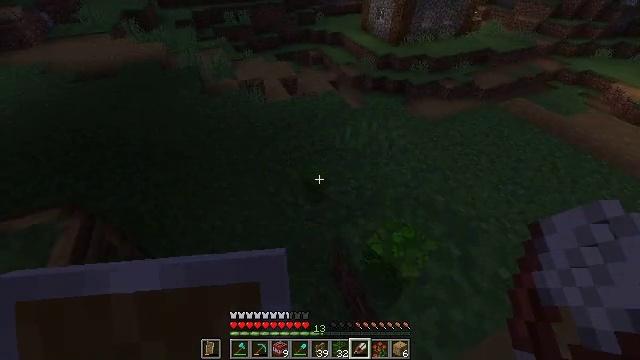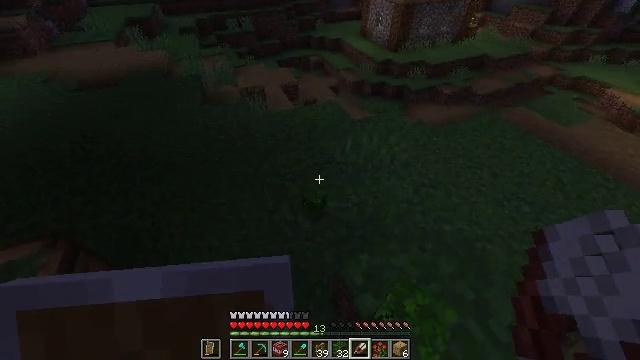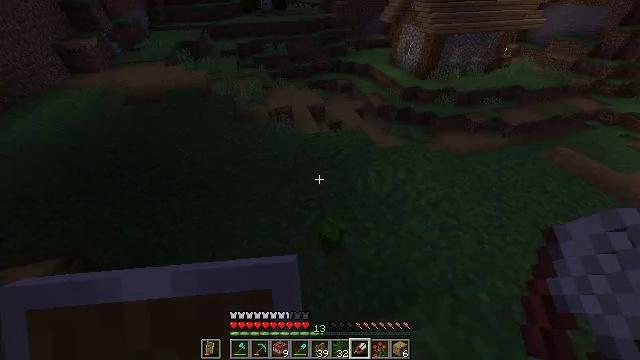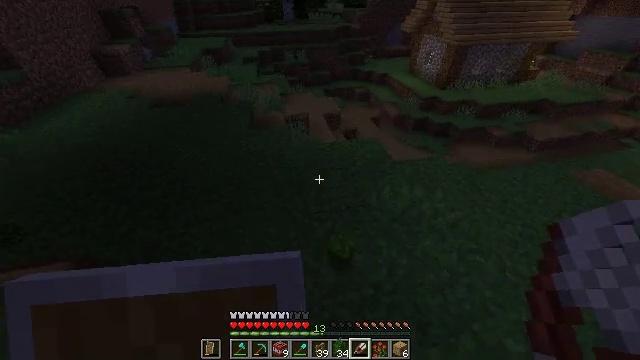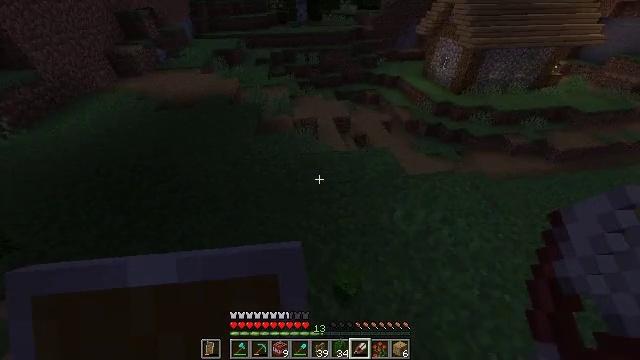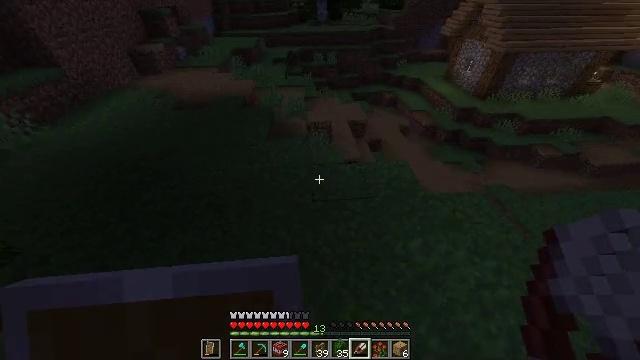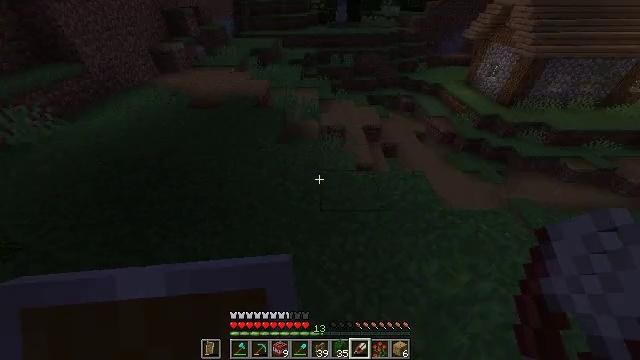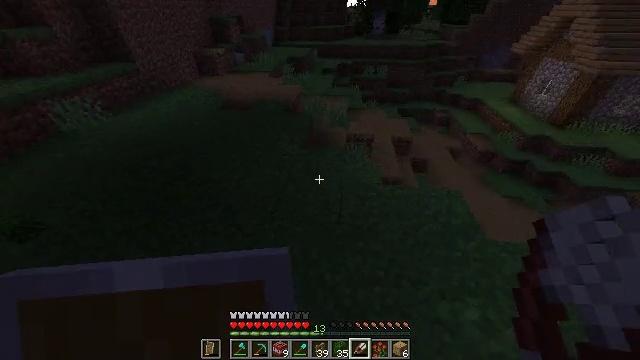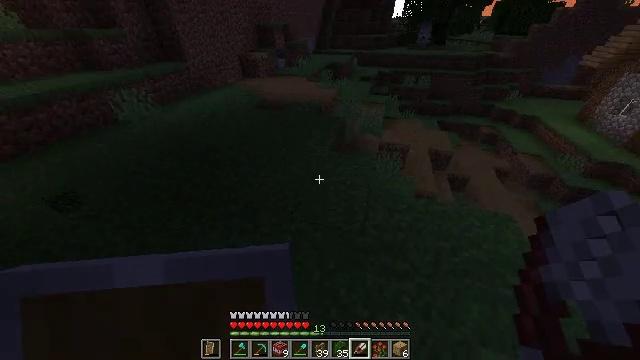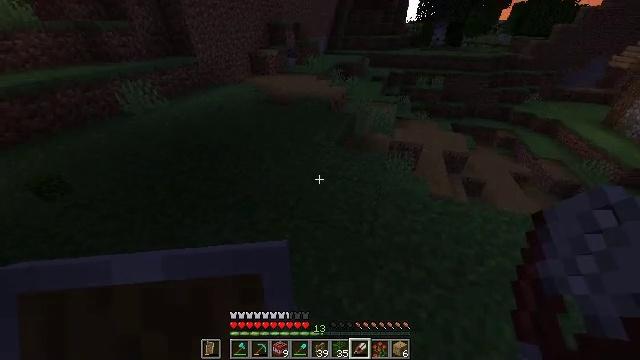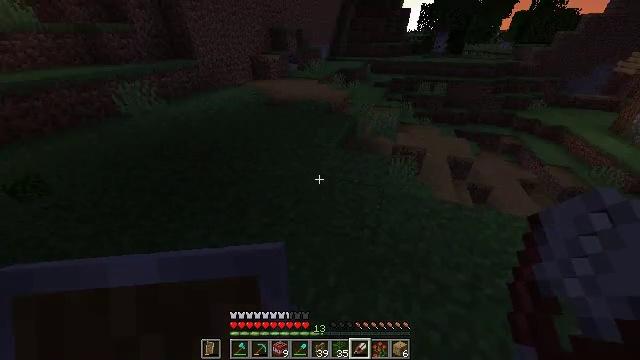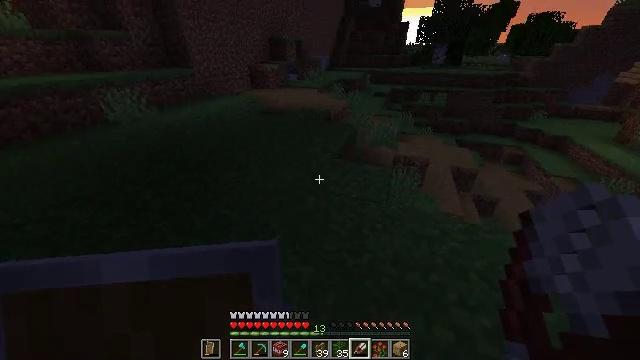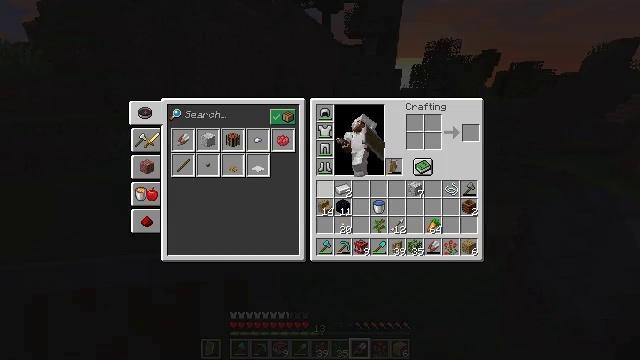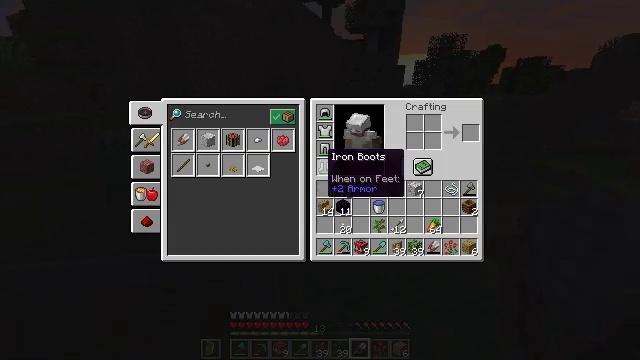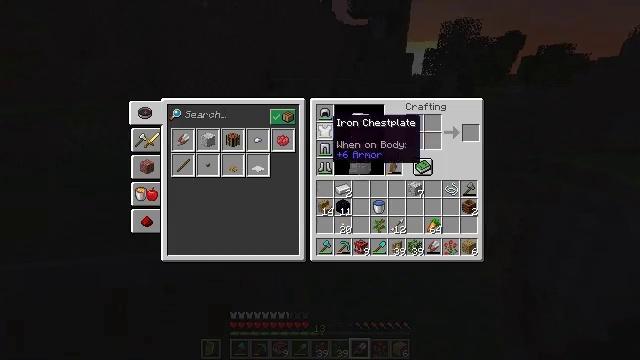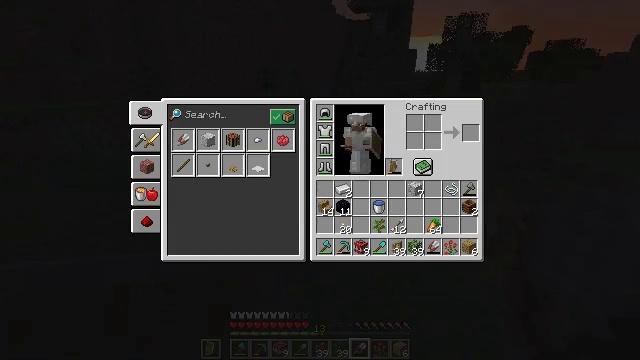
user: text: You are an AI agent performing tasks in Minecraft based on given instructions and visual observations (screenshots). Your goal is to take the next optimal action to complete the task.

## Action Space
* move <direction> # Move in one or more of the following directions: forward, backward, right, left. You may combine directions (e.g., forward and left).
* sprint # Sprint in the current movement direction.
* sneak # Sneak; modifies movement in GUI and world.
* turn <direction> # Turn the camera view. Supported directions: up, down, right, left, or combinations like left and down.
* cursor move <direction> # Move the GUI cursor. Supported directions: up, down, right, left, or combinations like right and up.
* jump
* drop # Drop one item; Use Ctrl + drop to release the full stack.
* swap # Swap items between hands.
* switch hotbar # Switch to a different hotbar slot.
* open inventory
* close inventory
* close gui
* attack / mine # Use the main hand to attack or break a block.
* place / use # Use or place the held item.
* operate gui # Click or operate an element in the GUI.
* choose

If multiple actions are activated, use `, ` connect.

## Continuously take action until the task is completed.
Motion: motion action
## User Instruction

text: Collect some oak leaves.
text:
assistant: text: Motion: move forward, sprint
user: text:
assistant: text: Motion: move forward, sprint, turn left and up
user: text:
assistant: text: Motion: move forward, sprint, turn left and up
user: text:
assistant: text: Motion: move forward, sprint, turn left
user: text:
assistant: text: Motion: move forward, sprint, turn left
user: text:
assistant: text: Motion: move forward, sprint, turn left
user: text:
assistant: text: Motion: move forward, sprint, turn left and up
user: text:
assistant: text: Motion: move forward, sprint, turn left and up
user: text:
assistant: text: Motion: move forward, sprint, turn left
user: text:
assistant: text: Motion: move forward, sprint, turn up
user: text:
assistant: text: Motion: move forward, turn up
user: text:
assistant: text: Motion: move forward, turn up, open inventory
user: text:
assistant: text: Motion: move forward, cursor move up, open inventory
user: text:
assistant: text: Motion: cursor move up, open inventory
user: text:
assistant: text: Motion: cursor move right and up
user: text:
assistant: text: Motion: cursor move right and up
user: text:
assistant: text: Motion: cursor move right and up
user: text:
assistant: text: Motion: no_op
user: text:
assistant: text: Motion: no_op
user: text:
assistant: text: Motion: close inventory
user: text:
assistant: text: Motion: turn left, close inventory
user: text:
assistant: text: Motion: move forward, sprint, turn left, close inventory
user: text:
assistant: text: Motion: move forward, sprint, turn left
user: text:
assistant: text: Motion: move forward, sprint, turn left and up
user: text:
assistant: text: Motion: move forward, sprint, turn left and up
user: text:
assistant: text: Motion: move forward, sprint, turn left and up
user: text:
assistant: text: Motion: move forward, sprint, turn left and up
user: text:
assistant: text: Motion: move forward, sprint, turn up
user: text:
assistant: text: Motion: move forward, sprint, turn up
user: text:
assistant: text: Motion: move forward, sprint